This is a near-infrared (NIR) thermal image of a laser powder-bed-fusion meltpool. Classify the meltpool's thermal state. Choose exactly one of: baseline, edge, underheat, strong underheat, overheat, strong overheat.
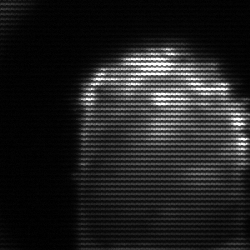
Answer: baseline